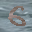
Label: 6